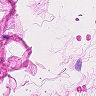
Metastatic tissue present: no